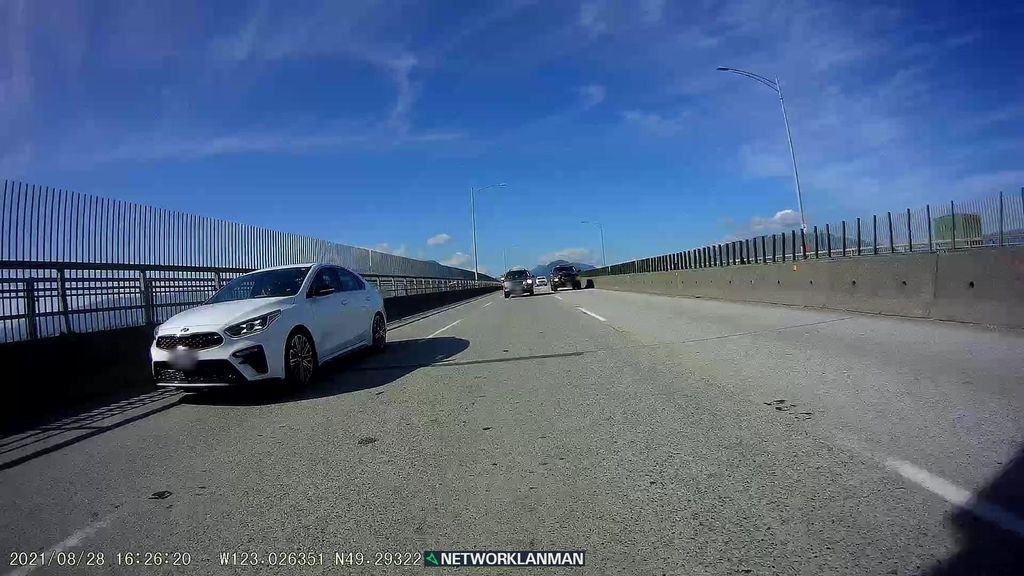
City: vancouver